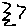
Label: zigzag